Interaction volume radius: 5 \u00c5
Interaction volume height: 35 \u00c5
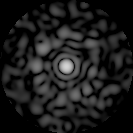
Disorder parameter: 0.8237